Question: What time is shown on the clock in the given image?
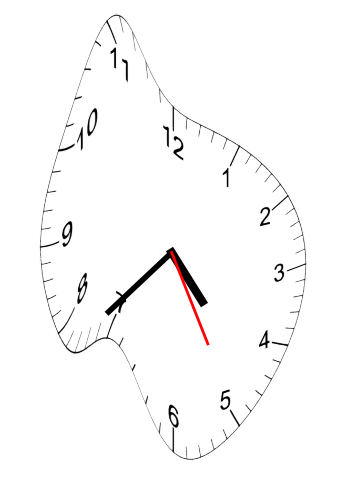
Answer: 04:37:25